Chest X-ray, AP view. Patient: 42 years old, sex F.
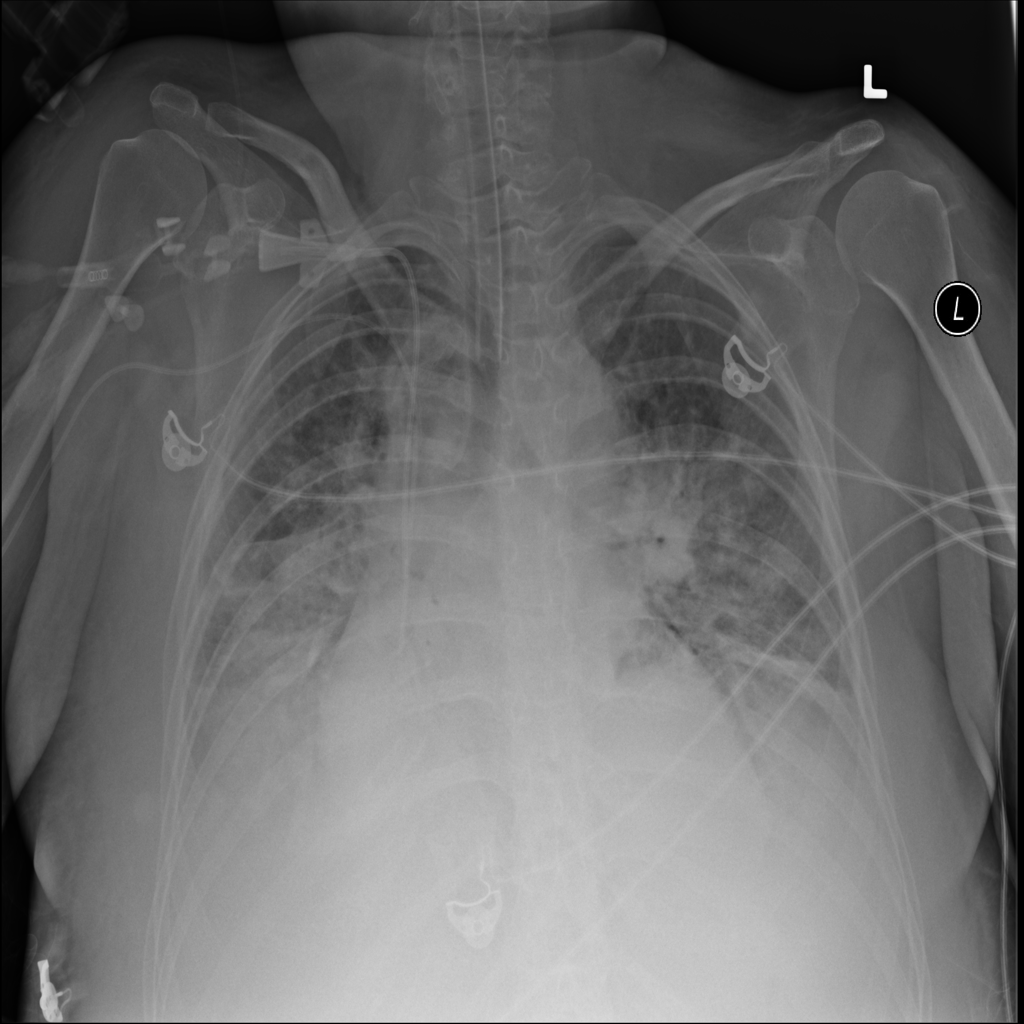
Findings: Edema, Infiltration